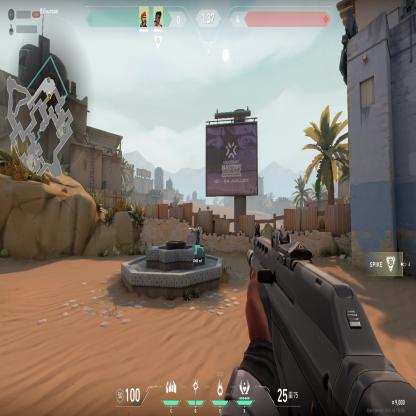
Label: teammate